Question: In the example, <URL>:

In line 27:
'''
.style("fill", function(d) { return fill(d.packageName); });
'''
Where is 'fill()' defined? I didn't find it in 'd3.js' either. And even if the package name is not a color, some random color is being assigned. How so?
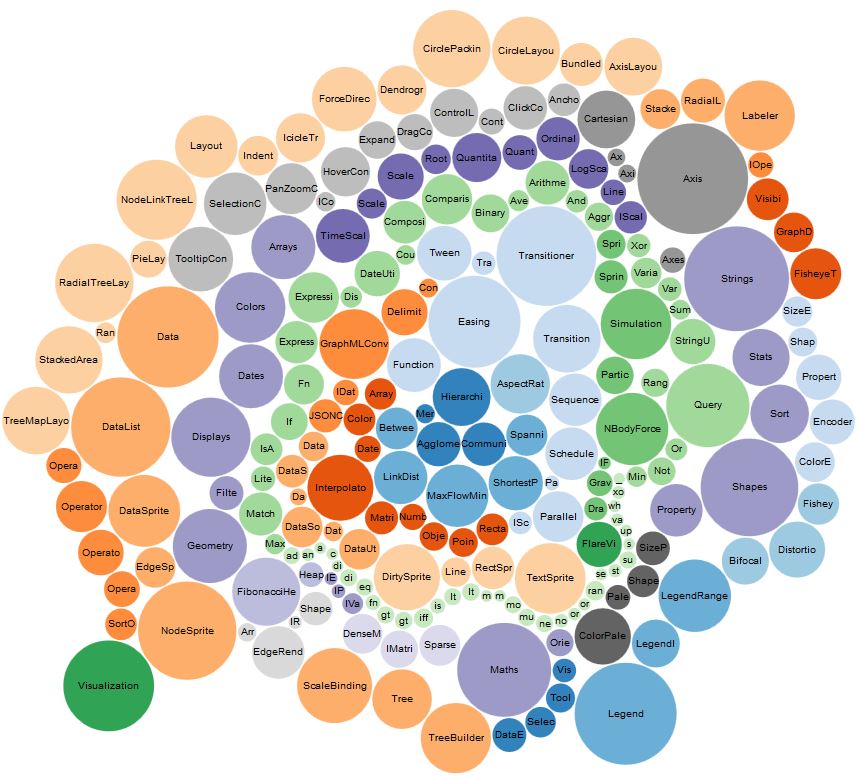
Answer: Take a look at the very top of the snippet you linked:
'''
var r = 960,
format = d3.format(",d"),
fill = d3.scale.category20c();
'''
That third line is where 'fill' is being defined. You can find the doc for 'category20c' here:
<URL>